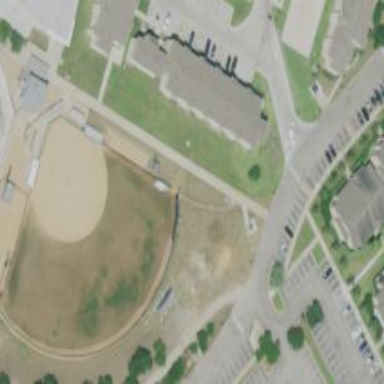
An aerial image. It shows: Softball pitch for leisure and sport activities.